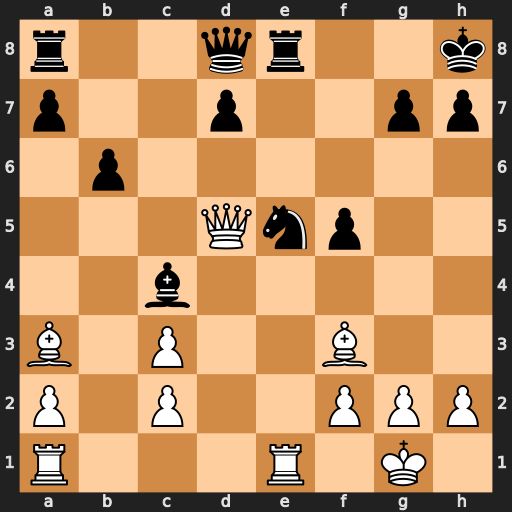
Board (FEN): r2qr2k/p2p2pp/1p6/3Qnp2/2b5/B1P2B2/P1P2PPP/R3R1K1
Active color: w
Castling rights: -
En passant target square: -
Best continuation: Qxa8 Qxa8 Bxa8